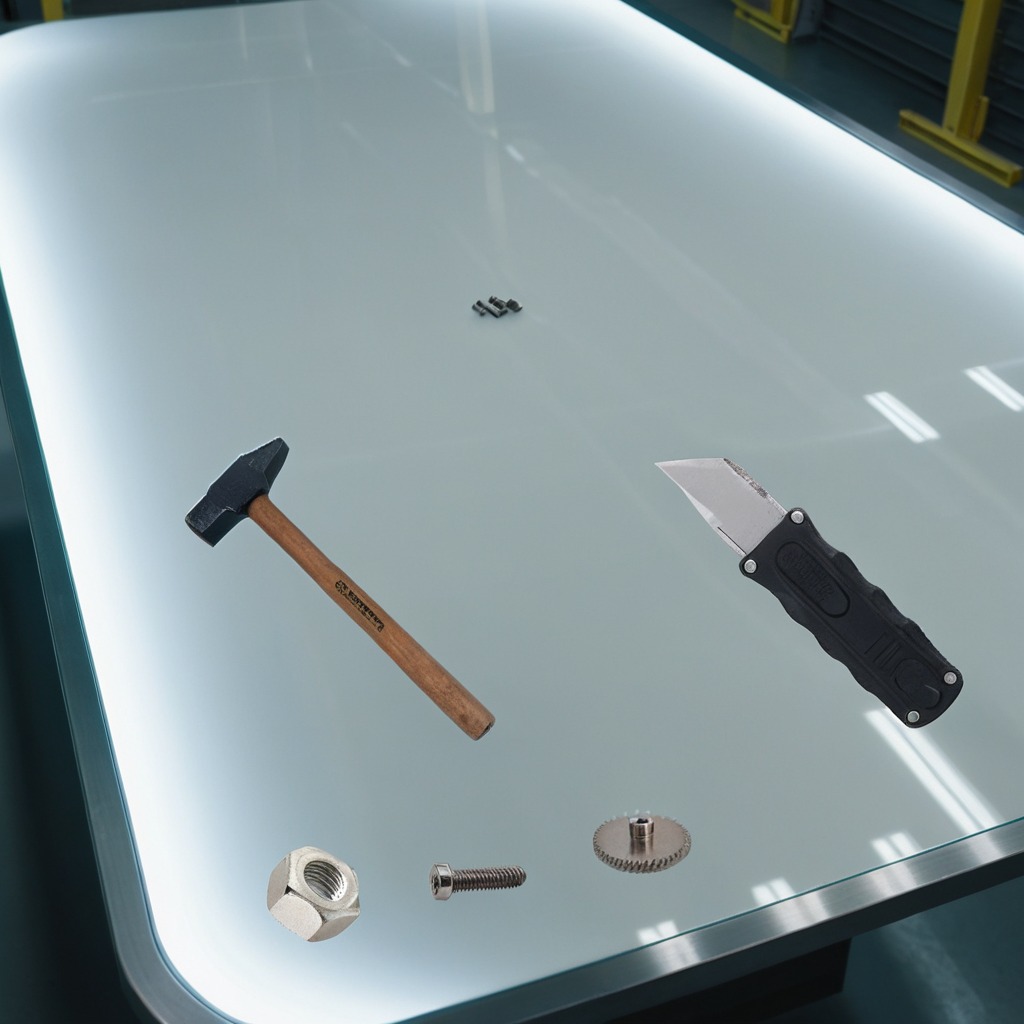
A steel gear with teeth, a utility knife, a metal machine screw, a hammer, and a metal nut are lying on a high-gloss table in a ship maintenance bay industrial lighting.